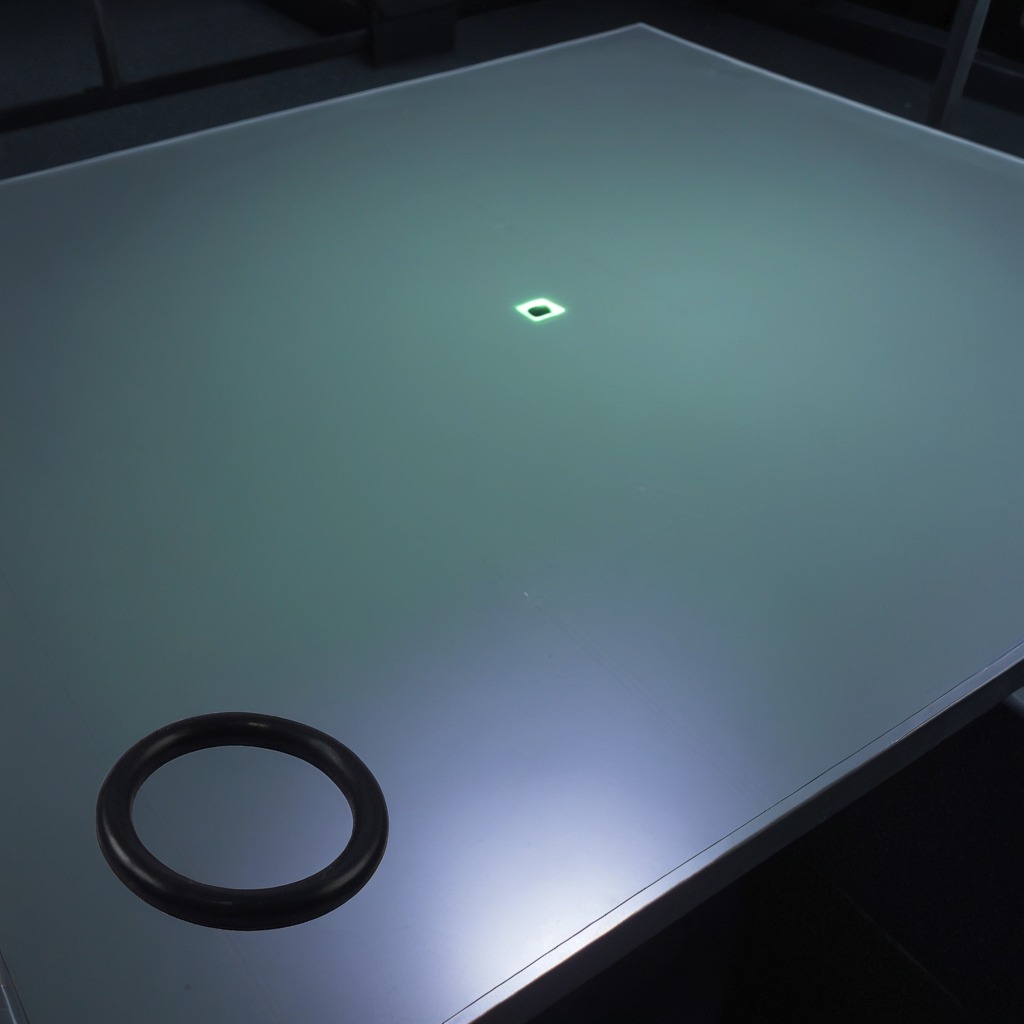
A rubber O-ring lies on a clean empty table in a railway signal maintenance room lit by harsh overhead fluorescents photorealistic surface textures crisp shadows high dynamic range